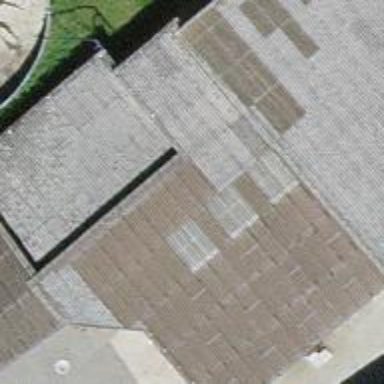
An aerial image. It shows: Barn.